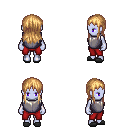
a pixel art fantasy rpg character, female body template, dark elf, purple skin, steel chest armor, red pants, light blonde unkempt hairstyle, gray slippers, four views (front, back, left, right), 2x2 character sprite sheet, small pixel art, hard edges, no anti-aliasing